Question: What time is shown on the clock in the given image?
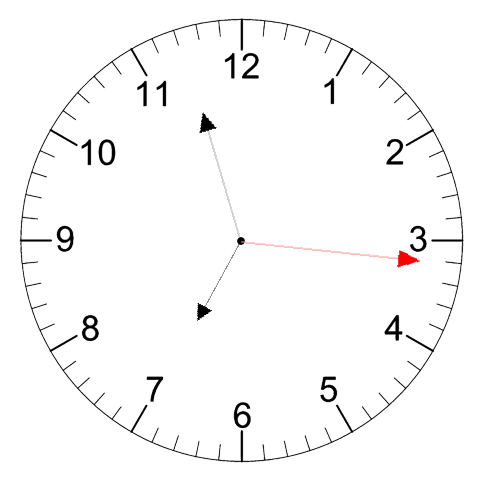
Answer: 06:57:16